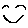
Label: smiley face